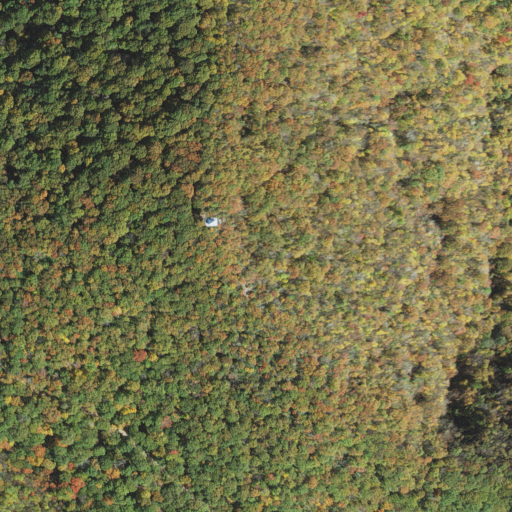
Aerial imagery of mountain in North Carolina named Albert Mountain containing deciduous forest, mixed forest, and open development